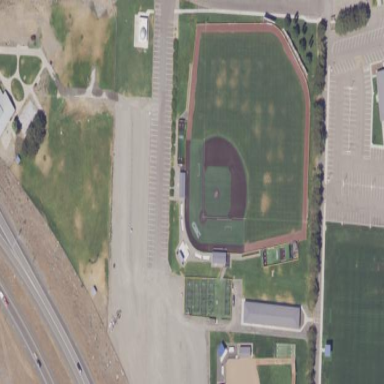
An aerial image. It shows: Baseball pitch for leisure land.